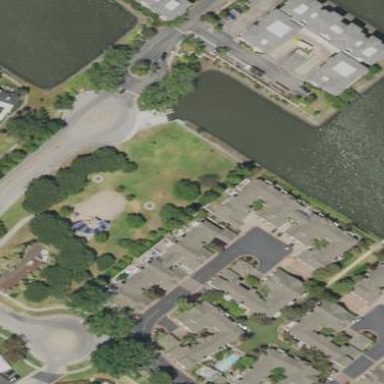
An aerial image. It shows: Park.